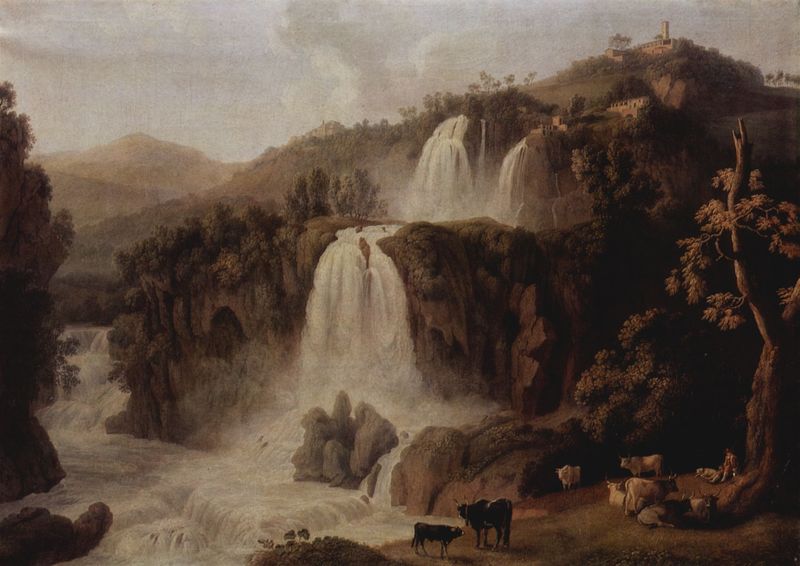
Titel: Die großen Wasserfälle in Tivoli
Künstler: Jacob Philipp Hackert
Standort: Sankt Petersburg
Institution: Eremitage
Schlagwörter: baum, berg, blau, blätter, dunkel, felsen, gemälde, gestein, himmel, mann, wasser, weiß, wolken, bäume, fluss, grün, landschaft, see, ufer, äste, braun, grau, schwarz, gebäude, gras, haus, hund, tier, tiere, wiese, wolke, malerei, mensch, stehen, stein, steine, weit, niederlande, bach, baumstamm, horizont, hügel, kühe, mühle, natur, norden, strauch, vieh, weide, zweige, busch, gewässer, sträucher, pflanzen, tal, wald, wasserfall, anhöhe, turm, deutschland, gischt, wellen, liegen, düster, berge, fels, gebirge, dunst, nebel, herde, kuh, rind, herbst, idylle, laut, romantik, schaum, ölgemälde, wasse, ruine, rinder, burg, weiden, alpen, festung, felsig, gefälle, strudel, arkadien, hirte, hirten, schäfer, schäumen, webel, kalb, kuhherde, nebekl, südamerika, gra', anakreontik, wassrfall, burg4, 19. jahrhundert, wasser wasserfall